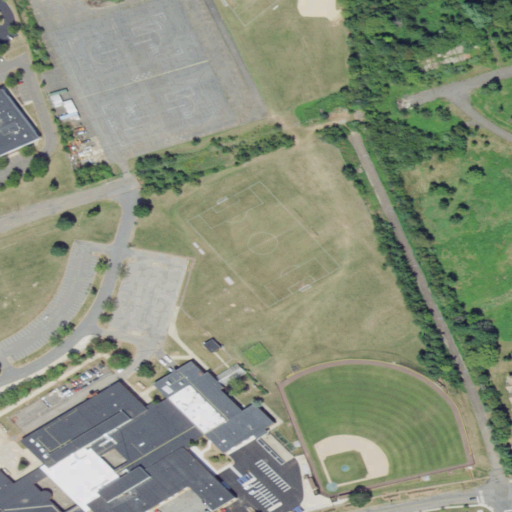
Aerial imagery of depression(s) in New Jersey named Kilmer Bowl containing medium intensity development, open development, low intensity development, and high intensity development